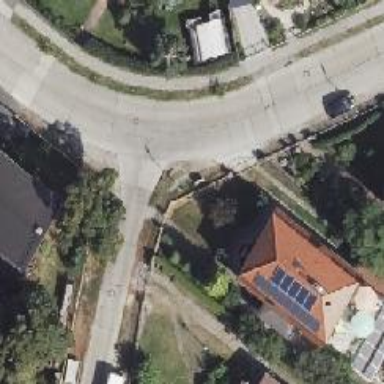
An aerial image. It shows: Residential road with concrete surface and sidewalk on the left.